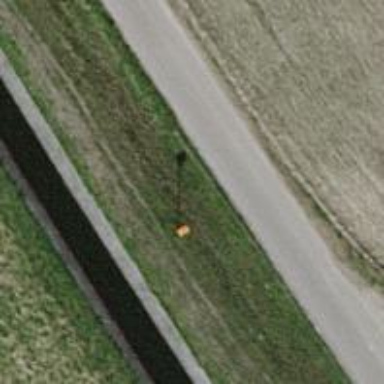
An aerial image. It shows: Pole supporting pipeline marker with roof cover.